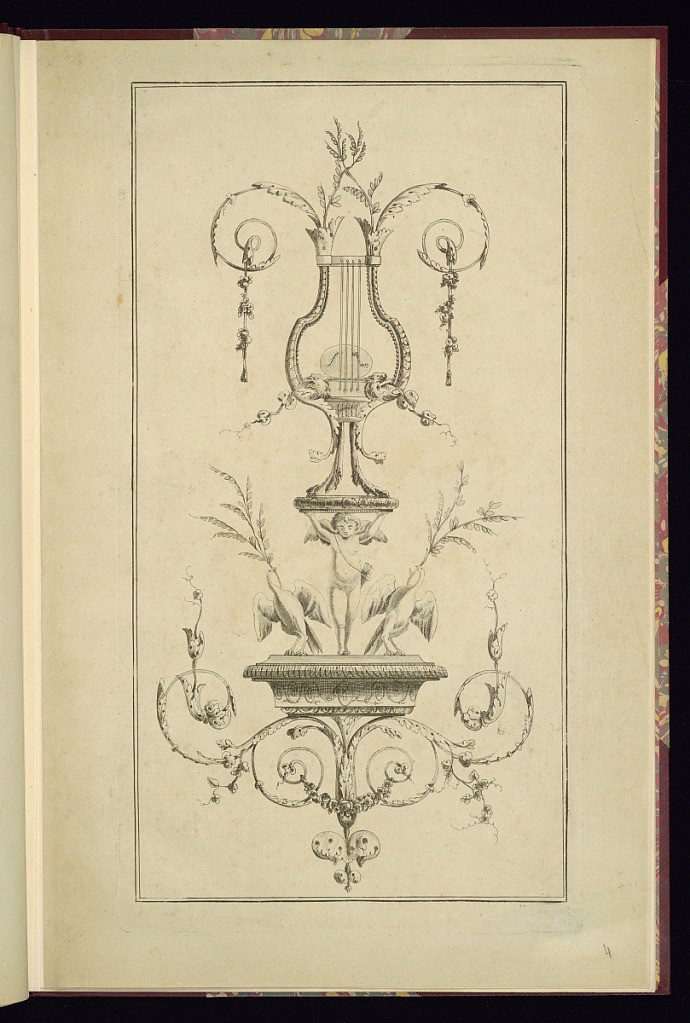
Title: Arabesque Design
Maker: Michel, French, active 18th century
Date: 1780-1784
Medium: Etching on laid paper
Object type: Print
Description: Arabesque design with a lyre supported by a cupid surrounded by two large birds. The birds hold branches of leaves in their beaks. The cupid and the birds are supported by a platform with molding of leaf, wave, and egg-and-dart design. The arabesque also includes elements such as dragon heads, reeds, and garlands of flowers. The plate is not signed or numbered.